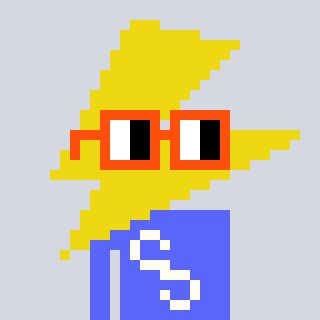
a pixel art character with square orange glasses, a lightning bolt-shaped head and a purple-colored body on a cool background